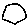
Label: hexagon